Question: So here is the HTML markup that I have on my site and it displays star rating with the help of some css.
Now I have read this entire <URL> but I am still not able to understand how to change my markup. I am not willing to make changes in css and I don't have that much data available with me so that can create markup as per microdata/RDF as mentioned in google docs.
What is the minimum change that I can make so that google understands aggregate rating for the item?
'''
<div class="store__rating">
<meta content="5" itemprop="rating">
<div class="rateStars"><span class="filled_green"><i class="icon-star"></i></span>
<span class="filled_green"><i class="icon-star"></i></span>
<span class="filled_green"><i class="icon-star"></i></span>
<span class="filled_green"><i class="icon-star"></i></span>
<span class="filled_green"><i class="icon-star"></i></span>
<span class="reviewCount">
2Reviews
</span>
</div>
</div>
'''

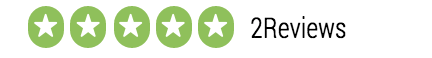
Answer: I ended up doing like this, <URL>, just paste the HTML and validate
'''
<div class="store__rating" typeof="v:Review-aggregate" xmlns:v="http://rdf.data-vocabulary.org/#">
<span rel="v:rating">
<span typeof="v:Rating">
<span content="5" property="v:average"></span>
<span content="5" property="v:best"></span>
</span>
</span>
<span content="2" property="v:count"></span>
<div class="rateStars"><span class="filled_green"><i class="icon-star"></i></span>
<span class="filled_green"><i class="icon-star"></i></span>
<span class="filled_green"><i class="icon-star"></i></span>
<span class="filled_green"><i class="icon-star"></i></span>
<span class="filled_green"><i class="icon-star"></i></span>
<span class="reviewCount">
2 Reviews
</span>
</div>
</div>
'''